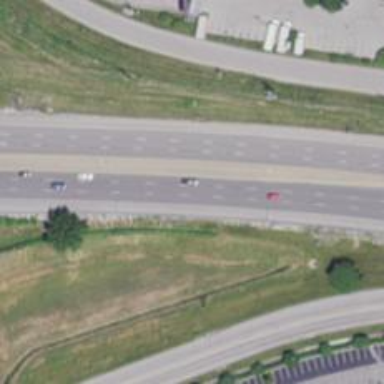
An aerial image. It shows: Trunk highway.